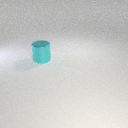
large cyan metal cylinder